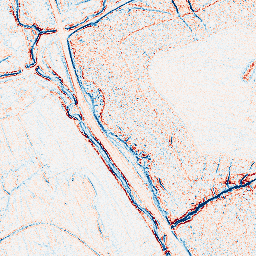
Category: edge_preserving
Decomposition family: bilateral
Decomposition parameters: d: 5
sigma_color: 50
sigma_space: 100
Upsampling method: quintic
Upsampling parameters: scale: 4
Upsampling scale: 4